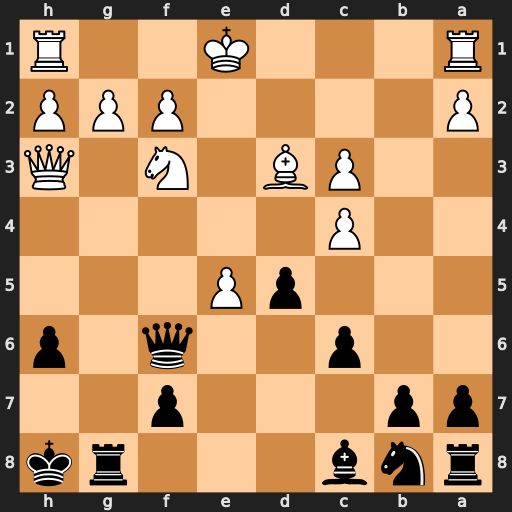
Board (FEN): rnb3rk/pp3p2/2p2q1p/3pP3/2P5/2PB1N1Q/P4PPP/R3K2R
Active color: b
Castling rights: KQ
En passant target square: -
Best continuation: Bxh3 exf6 Bxg2 Ne5 Re8